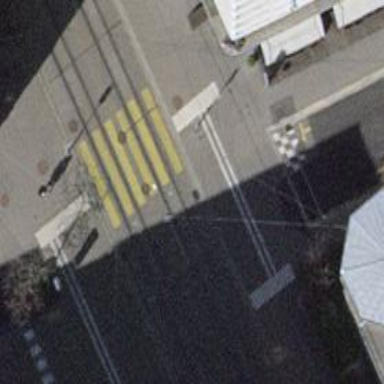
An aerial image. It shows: Tram crossing on the railway.